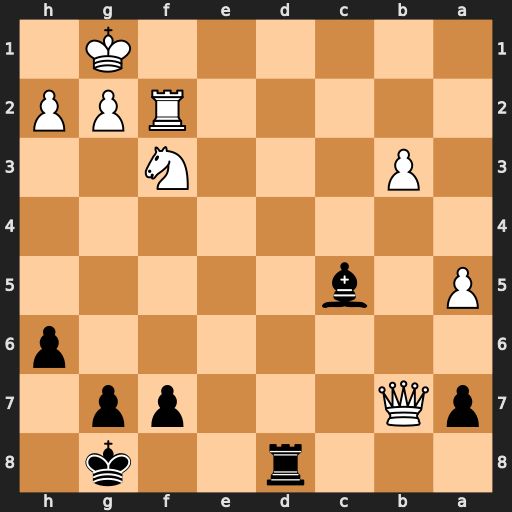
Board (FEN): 3r2k1/pQ3pp1/7p/P1b5/8/1P3N2/5RPP/6K1
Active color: b
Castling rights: -
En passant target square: -
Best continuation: Rd1+ Ne1 Rxe1#